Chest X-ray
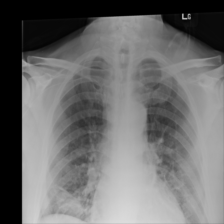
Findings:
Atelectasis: negative
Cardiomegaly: negative
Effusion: negative
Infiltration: negative
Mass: positive
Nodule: negative
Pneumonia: negative
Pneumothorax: negative
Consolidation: negative
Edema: negative
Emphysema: negative
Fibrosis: negative
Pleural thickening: negative
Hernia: negative